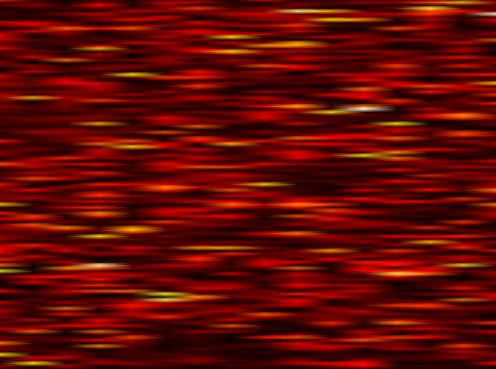
Label: FBMC